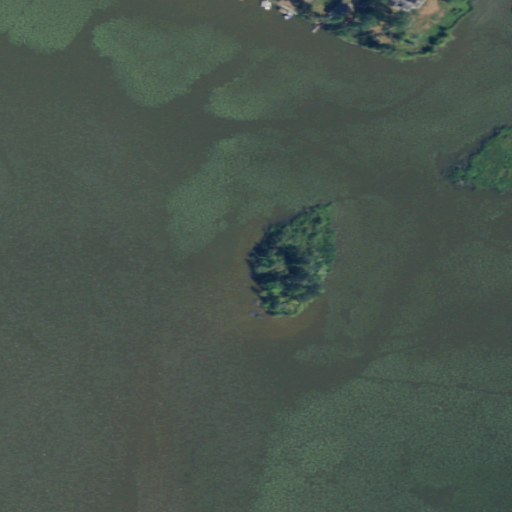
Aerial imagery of island in Washington named Indian Island containing open water, herbaceous wetlands, woody wetlands, open development, medium intensity development, low intensity development, and barren land